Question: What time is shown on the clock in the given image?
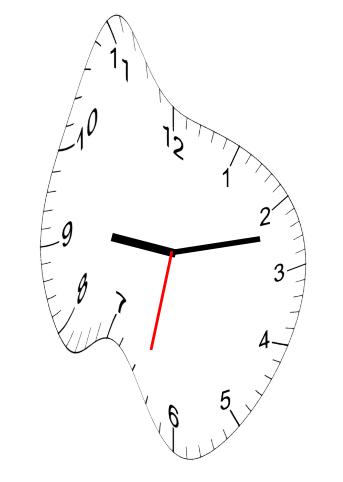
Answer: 09:12:32